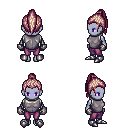
a pixel art fantasy rpg character, female body template, dark elf, purple skin, steel chest armor, magenta pants, white blonde long topknot hairstyle, metal gloves, metal boots, four views (front, back, left, right), 2x2 character sprite sheet, small pixel art, hard edges, no anti-aliasing